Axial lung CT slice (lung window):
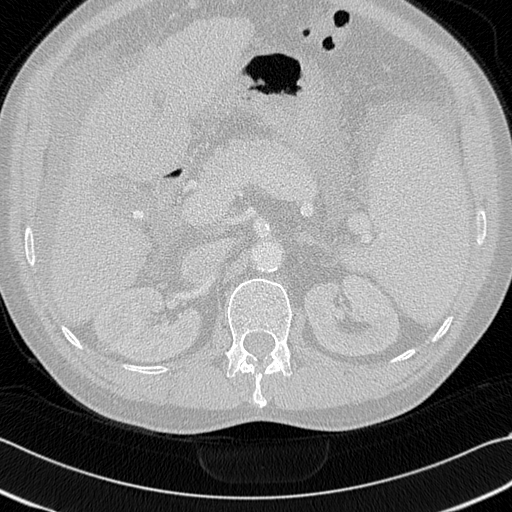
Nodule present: no